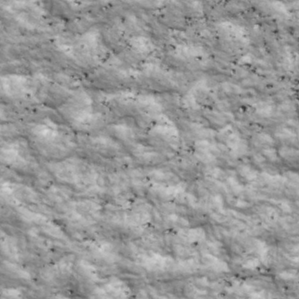
Label: non_frost